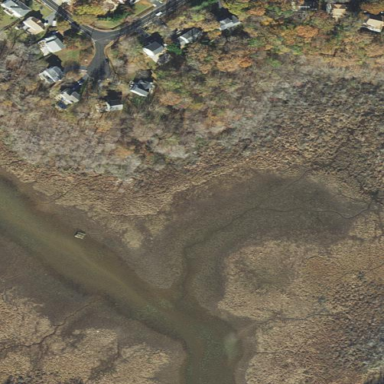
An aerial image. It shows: Marshy wetland area.